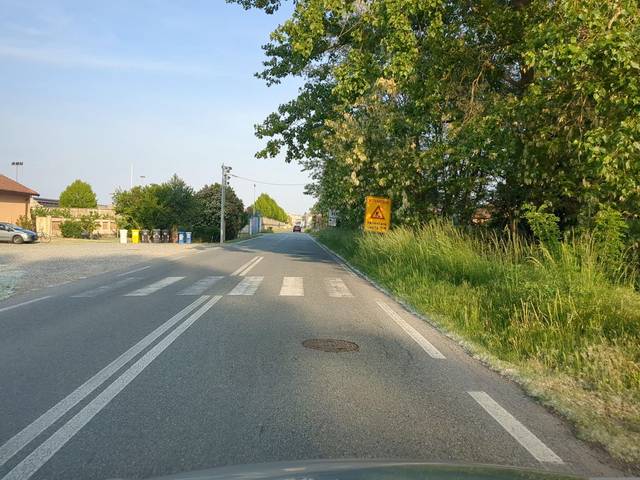
Region: Italy
Coordinates: 45.332, 8.398